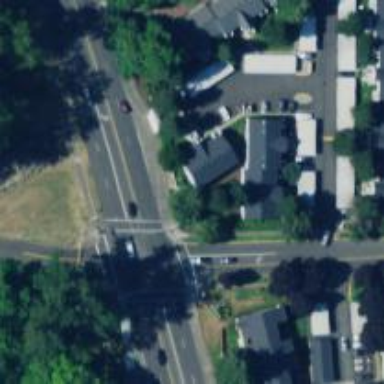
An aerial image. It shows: Solid stop line on the road marking.